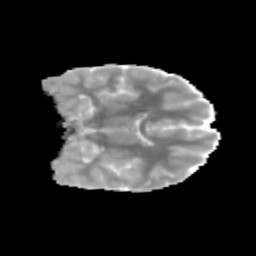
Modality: MD
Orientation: coronal
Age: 10
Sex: male
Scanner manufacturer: siemens
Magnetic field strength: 3 T
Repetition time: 3.8 s
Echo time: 0.07 s